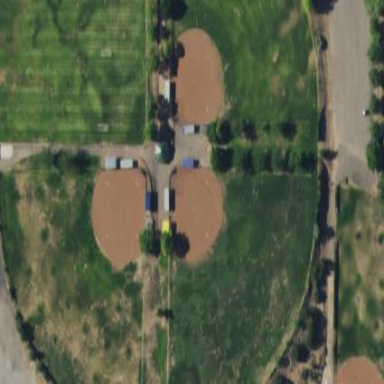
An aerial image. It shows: Baseball pitch for leisure land.